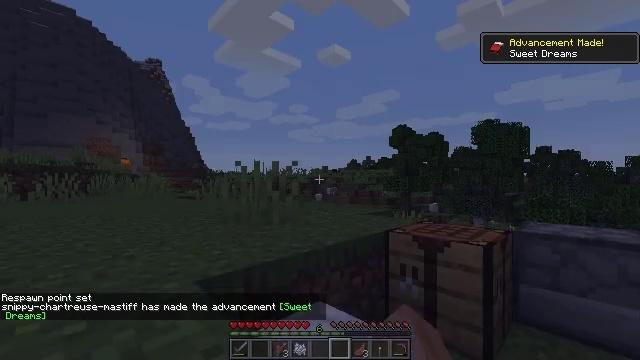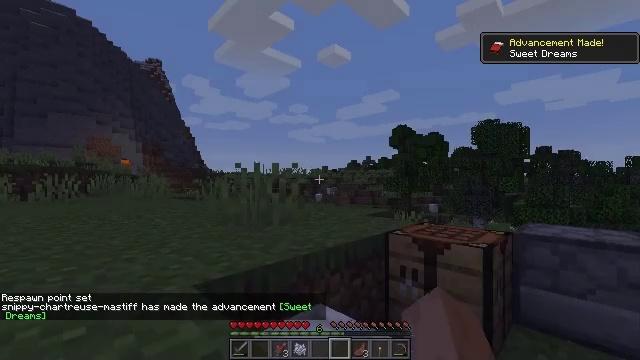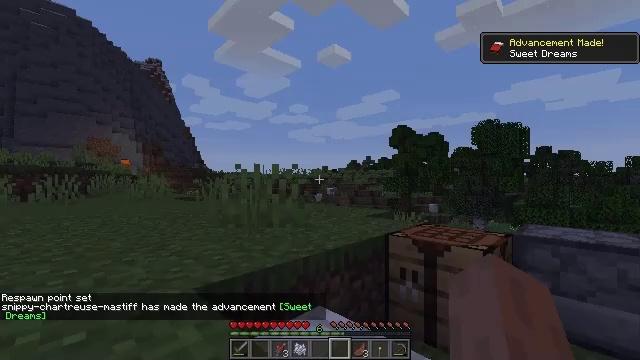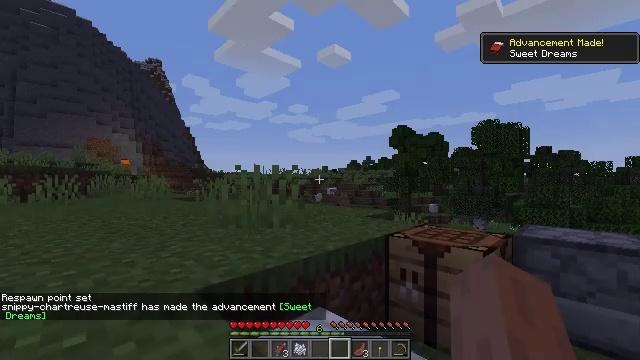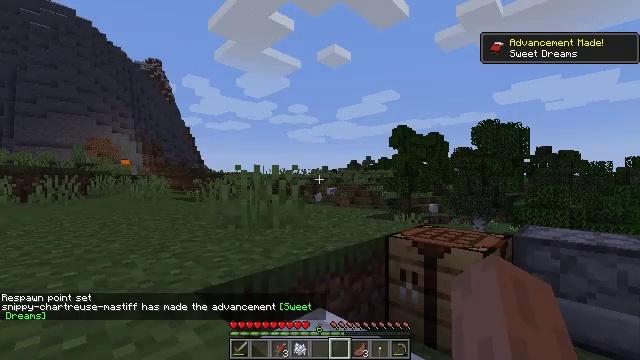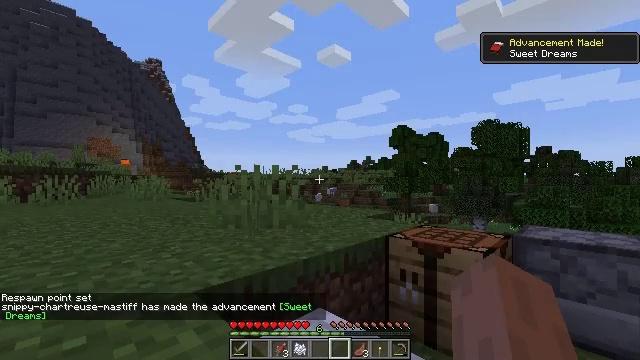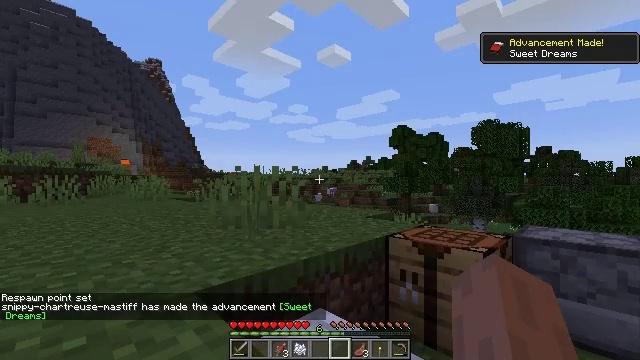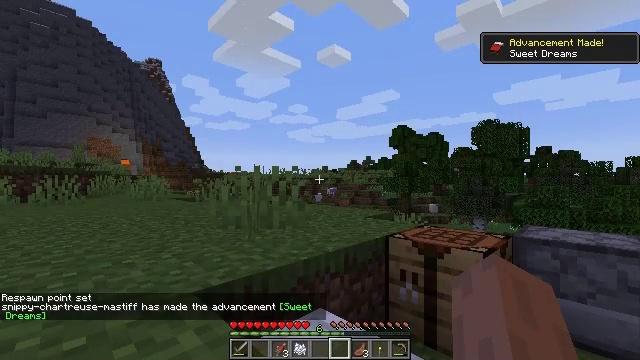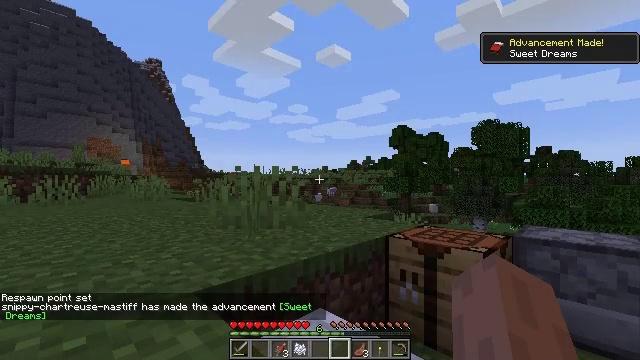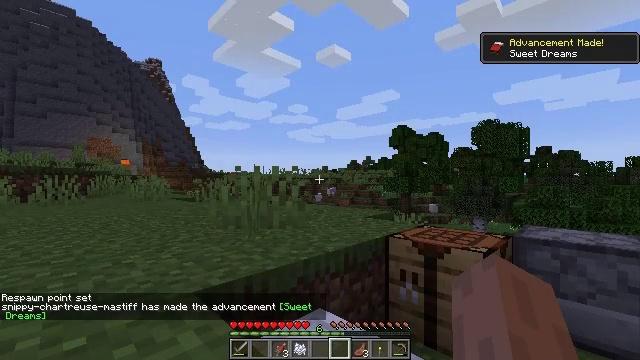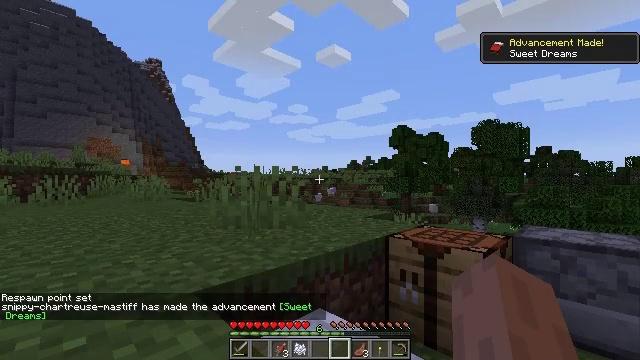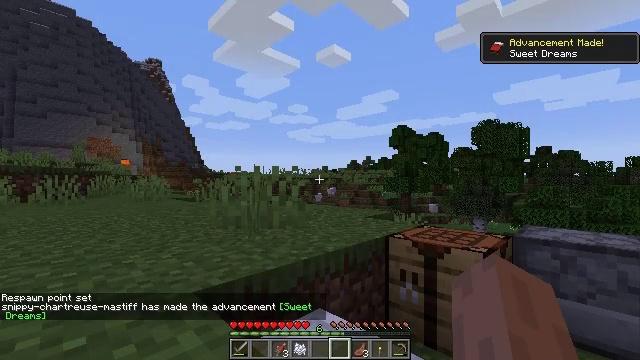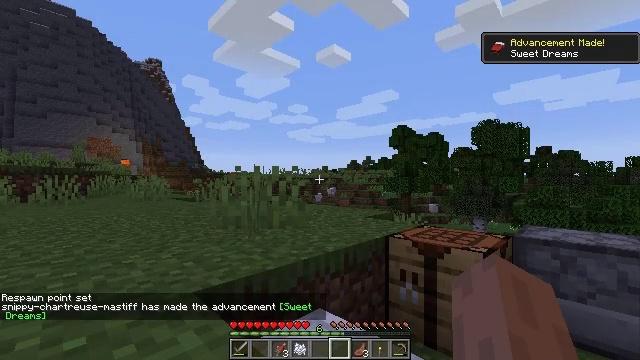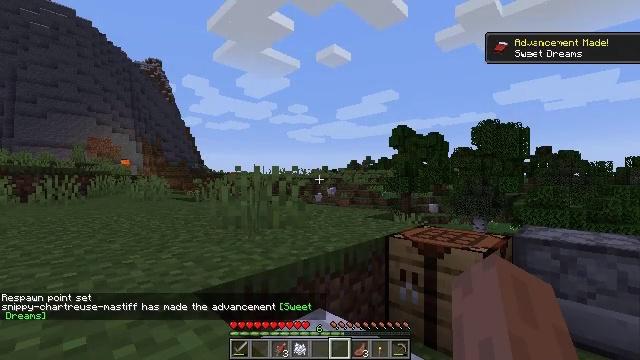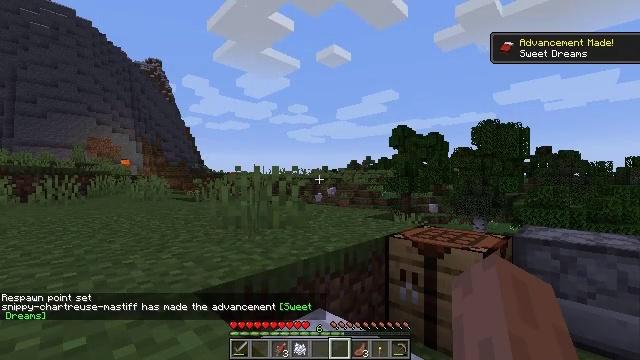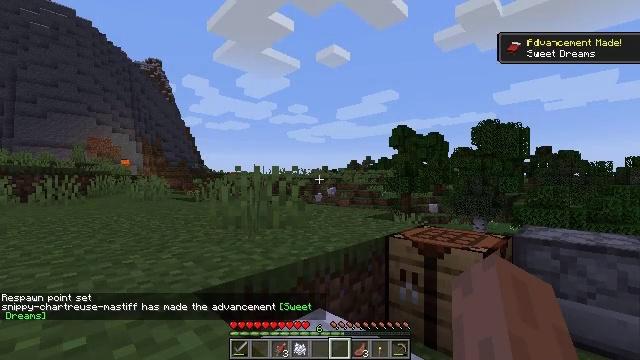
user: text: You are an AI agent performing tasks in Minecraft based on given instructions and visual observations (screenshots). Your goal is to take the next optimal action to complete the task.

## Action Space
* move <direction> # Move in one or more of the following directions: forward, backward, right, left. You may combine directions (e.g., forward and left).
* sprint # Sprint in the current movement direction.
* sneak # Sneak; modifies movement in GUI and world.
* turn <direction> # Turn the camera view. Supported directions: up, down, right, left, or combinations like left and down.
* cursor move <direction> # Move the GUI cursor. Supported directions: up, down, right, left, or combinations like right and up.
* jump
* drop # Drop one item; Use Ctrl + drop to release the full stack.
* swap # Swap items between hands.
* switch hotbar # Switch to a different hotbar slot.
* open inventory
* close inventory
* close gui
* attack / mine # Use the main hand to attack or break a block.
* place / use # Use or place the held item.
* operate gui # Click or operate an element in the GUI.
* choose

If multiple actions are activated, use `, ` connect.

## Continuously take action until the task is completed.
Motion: motion action
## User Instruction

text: Craft a cooked salmon using a furnace.
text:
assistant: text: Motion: no_op
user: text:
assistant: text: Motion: no_op
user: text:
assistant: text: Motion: no_op
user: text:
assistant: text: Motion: no_op
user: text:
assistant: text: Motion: no_op
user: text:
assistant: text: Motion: no_op
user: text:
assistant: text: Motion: no_op
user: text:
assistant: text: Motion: no_op
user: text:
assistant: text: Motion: no_op
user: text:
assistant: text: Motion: no_op
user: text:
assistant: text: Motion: no_op
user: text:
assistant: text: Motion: no_op
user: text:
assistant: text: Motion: no_op
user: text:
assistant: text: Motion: no_op
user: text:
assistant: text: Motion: no_op
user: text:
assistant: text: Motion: no_op
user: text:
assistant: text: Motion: no_op
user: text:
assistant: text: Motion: no_op
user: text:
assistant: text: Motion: no_op
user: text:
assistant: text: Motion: no_op
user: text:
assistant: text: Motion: no_op
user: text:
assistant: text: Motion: no_op
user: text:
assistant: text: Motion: no_op
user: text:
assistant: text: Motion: no_op
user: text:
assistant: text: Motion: no_op
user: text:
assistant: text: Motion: no_op
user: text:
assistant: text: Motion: no_op
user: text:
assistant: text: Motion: no_op
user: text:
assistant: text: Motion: no_op
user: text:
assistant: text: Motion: no_op